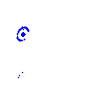
Particle: proton